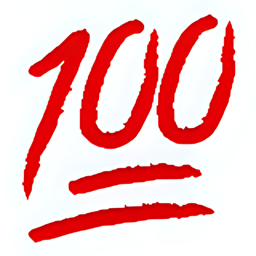
Name: hundred points symbol
Emoji: 💯
Group: Smileys & Emotion
Sub-group: emotion